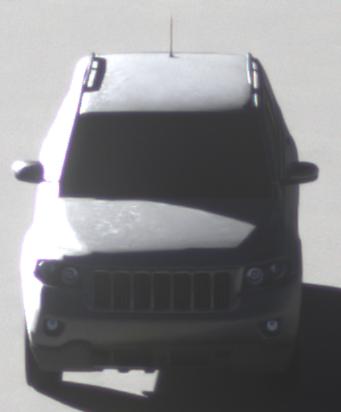
Make: Jeep
Model: Grand Cherokee
Detailed model: WK2
Model produced from: 2010
Model produced until: 2021
Doors: 5
Color: white
Road condition: dry road
Daytime: sunrise or sunset
Contrast: medium contrast